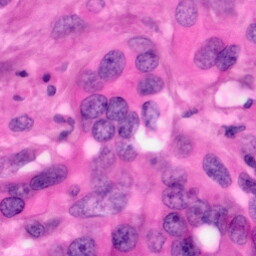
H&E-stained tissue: Pancreatic